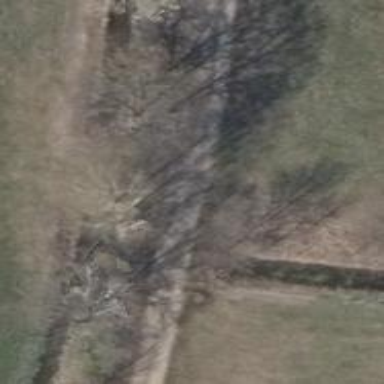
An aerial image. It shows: Row of deciduous broadleaved trees.